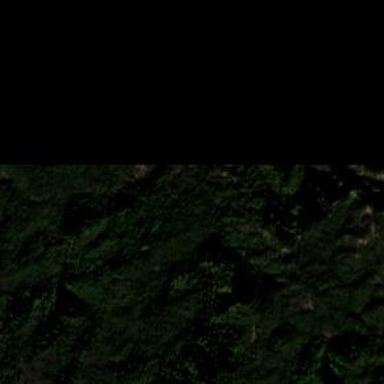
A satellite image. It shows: Forest area.